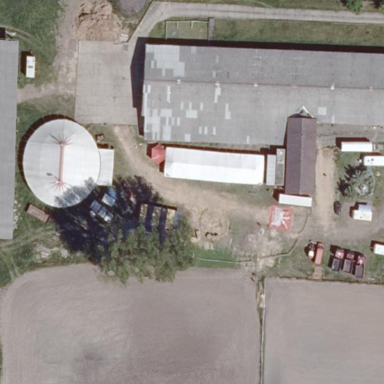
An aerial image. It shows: Farmyard area.